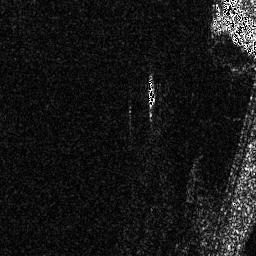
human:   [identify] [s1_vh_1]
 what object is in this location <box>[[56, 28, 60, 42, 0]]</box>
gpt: <ref>1 small ship at the center</ref>